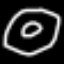
Label: donut